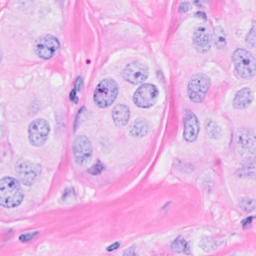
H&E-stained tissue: Breast